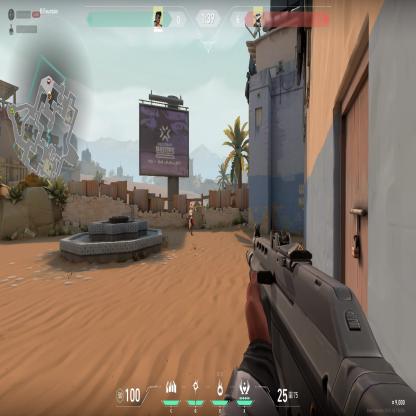
Label: enemy